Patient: sex M, age 63
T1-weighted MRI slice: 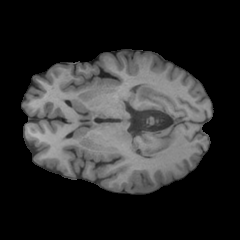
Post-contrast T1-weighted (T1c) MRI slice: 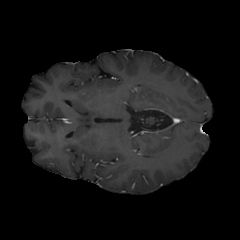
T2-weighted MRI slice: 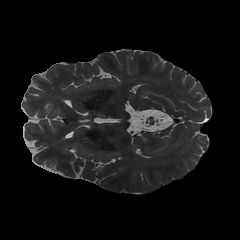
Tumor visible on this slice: no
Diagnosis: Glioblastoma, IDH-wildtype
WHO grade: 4